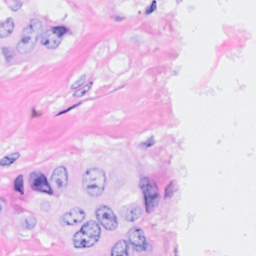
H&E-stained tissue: Breast